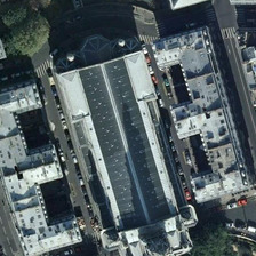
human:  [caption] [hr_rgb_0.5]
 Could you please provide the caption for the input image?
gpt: A square church with two towers is located between two E-shaped buildings, surrounded by roads and streets.

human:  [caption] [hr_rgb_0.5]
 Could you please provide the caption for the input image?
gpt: this church is a long rectangular one with black roof and white lace .

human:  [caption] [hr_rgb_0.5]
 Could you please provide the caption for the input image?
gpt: A square church owning two towers is located between two E-shaped buildings with roads and streets.

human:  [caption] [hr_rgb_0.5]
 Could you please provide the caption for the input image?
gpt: Black and white rectangular churches are between the two E-shaped buildings.

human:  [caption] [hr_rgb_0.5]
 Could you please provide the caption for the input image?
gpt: The black-and-white rectangular church is located between two E-shaped buildings.